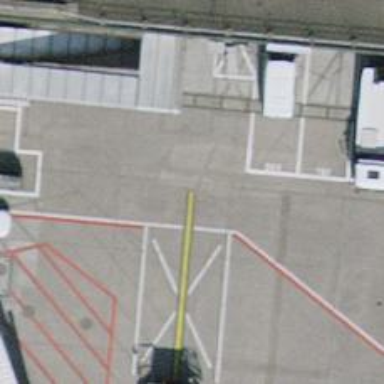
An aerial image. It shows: Airport parking position.